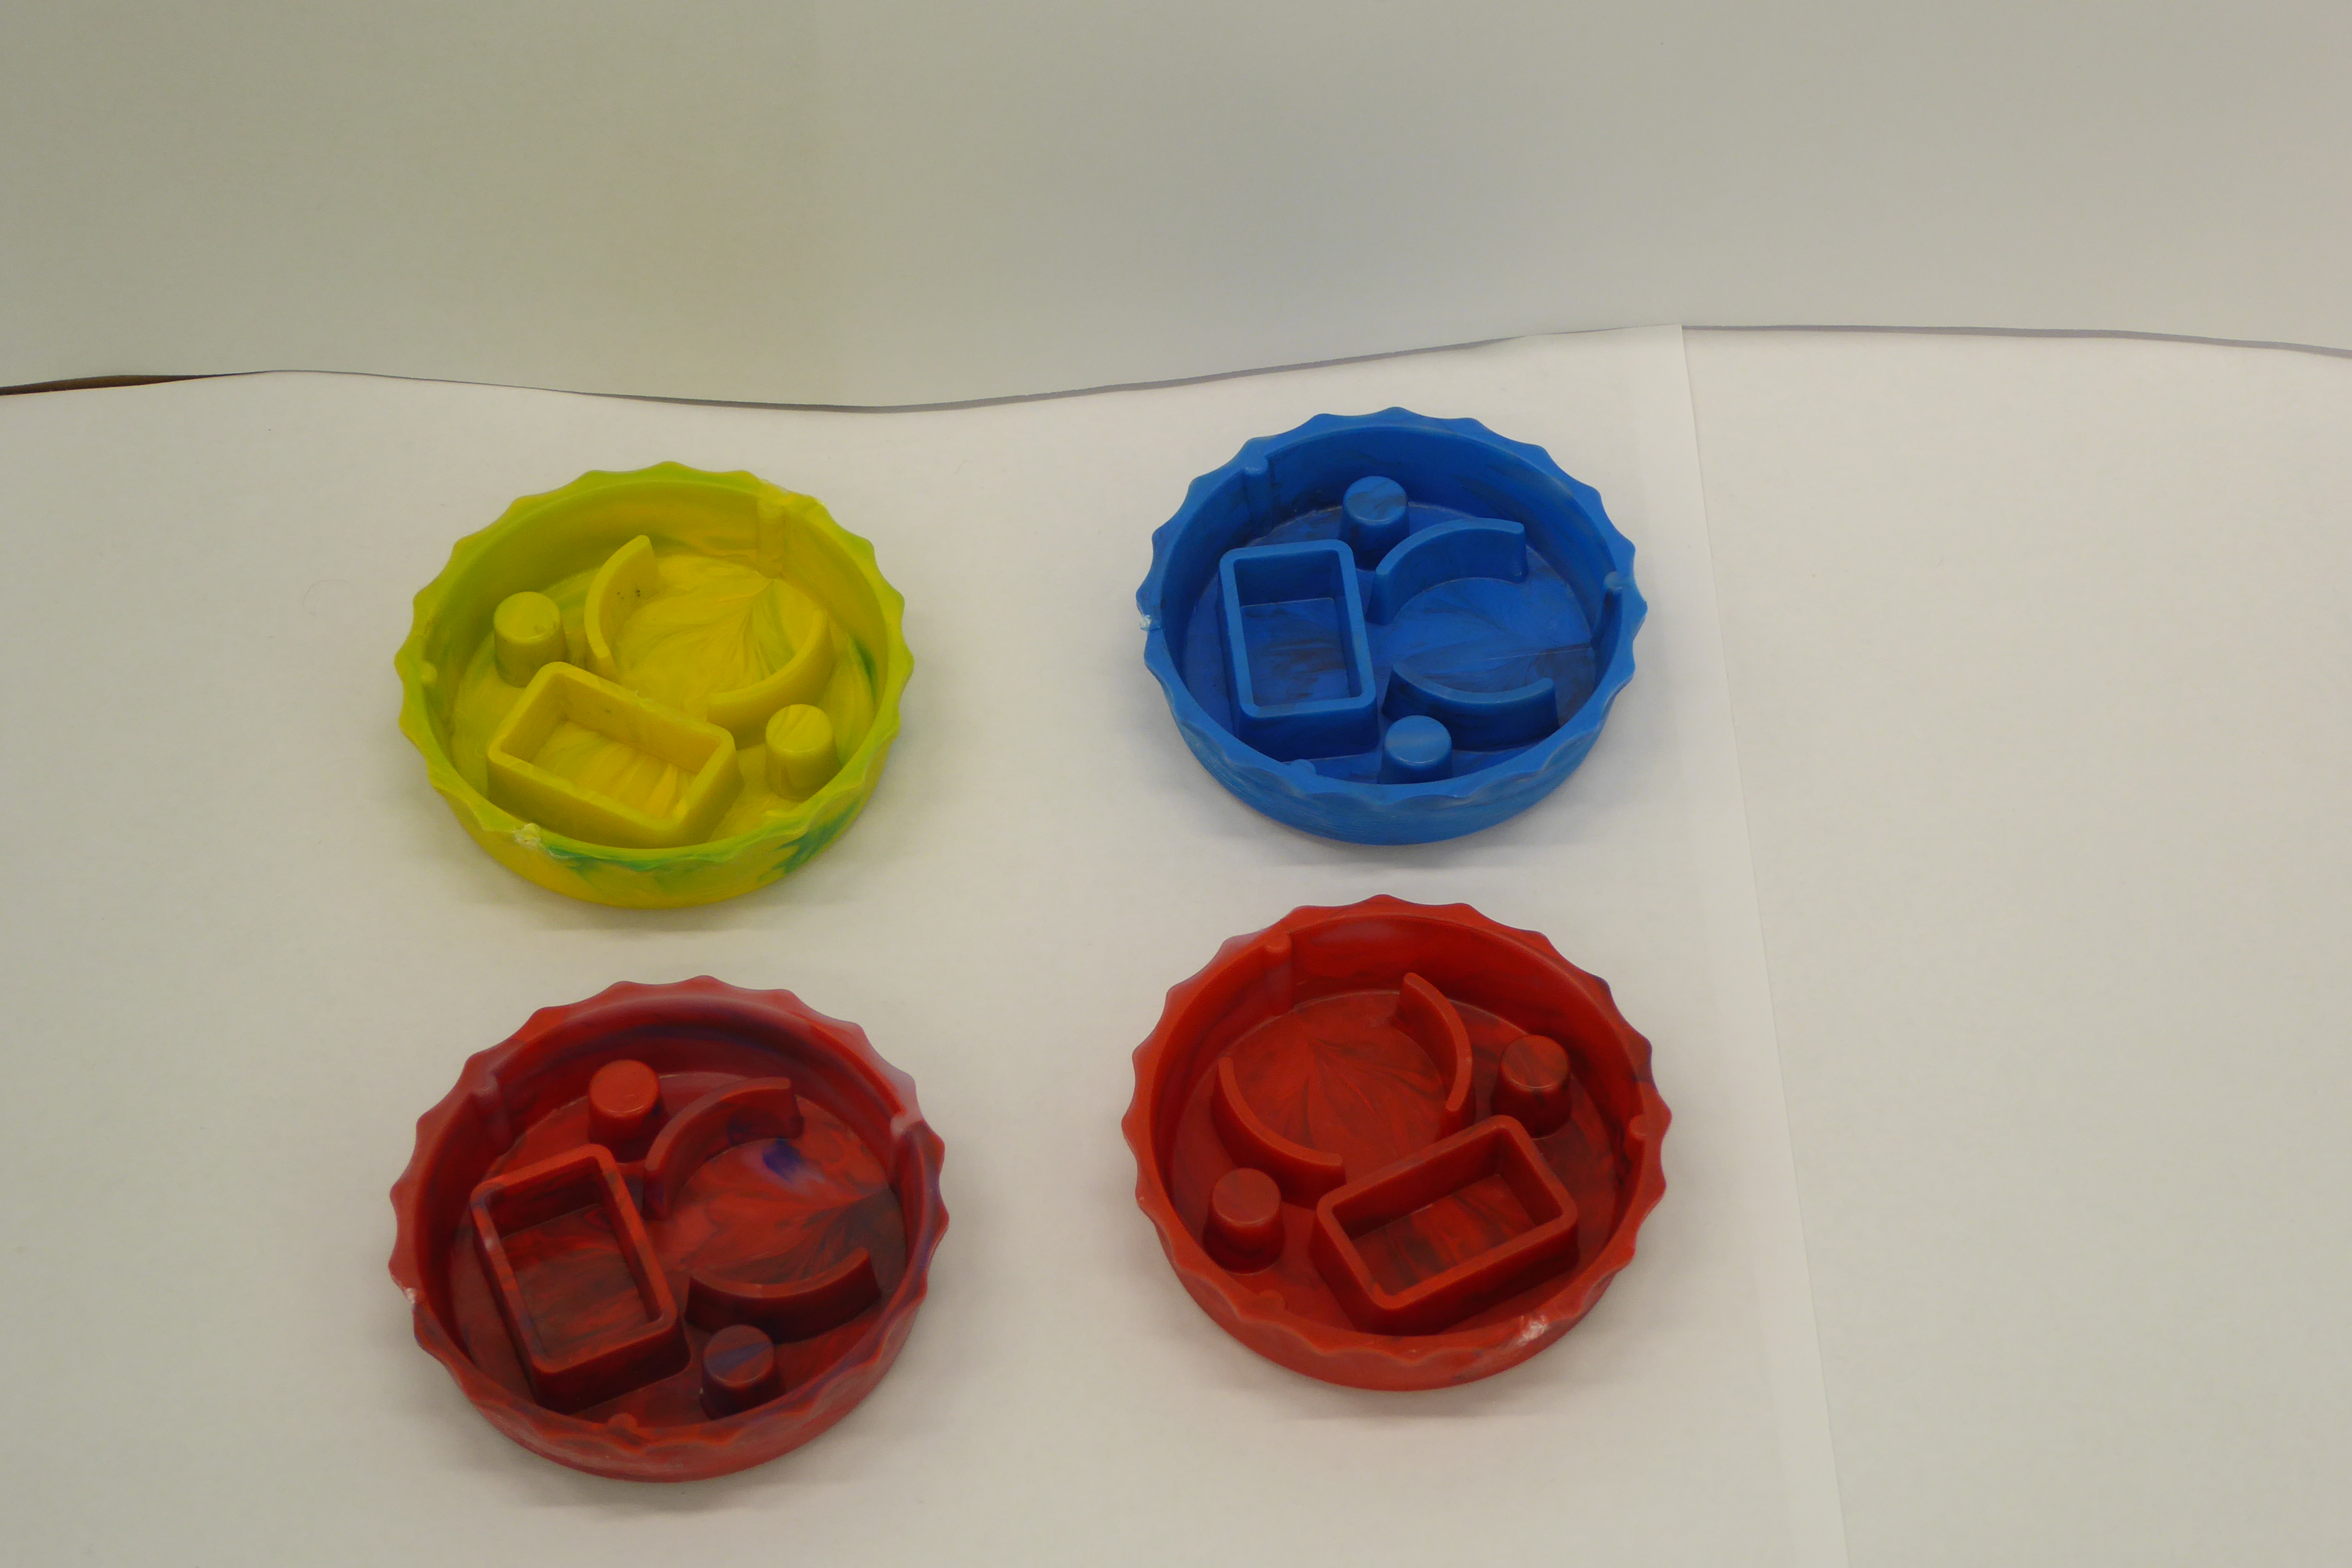
Label: Bottle Opener - Cover